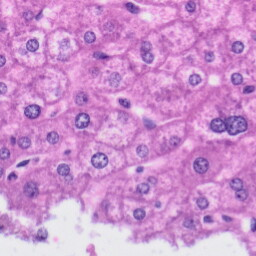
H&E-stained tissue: Liver